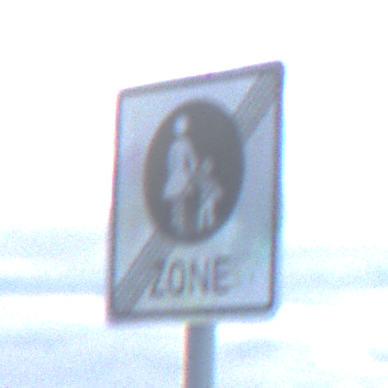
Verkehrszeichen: EndeFussgaengerzone
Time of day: SunriseSunset
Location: Outdoor (Suburban)
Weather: PartlyCloudy
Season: NotSpecified
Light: Natural